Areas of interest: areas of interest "Art Gallery"
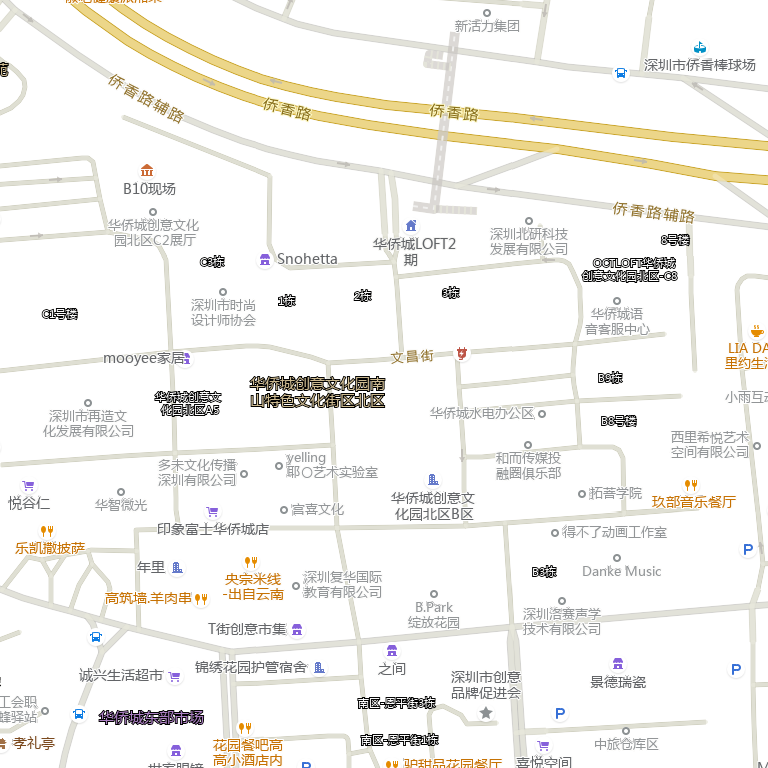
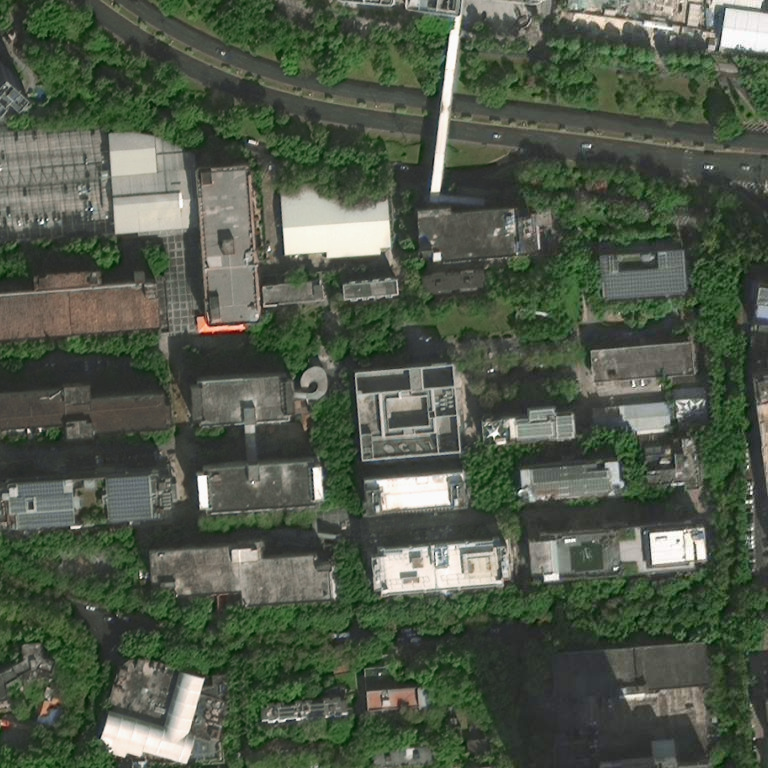